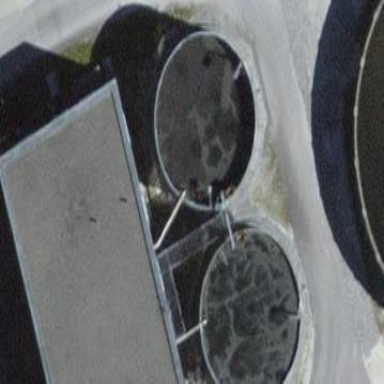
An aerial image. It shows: Storage tank building.